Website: home-depot
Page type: customer-info-address
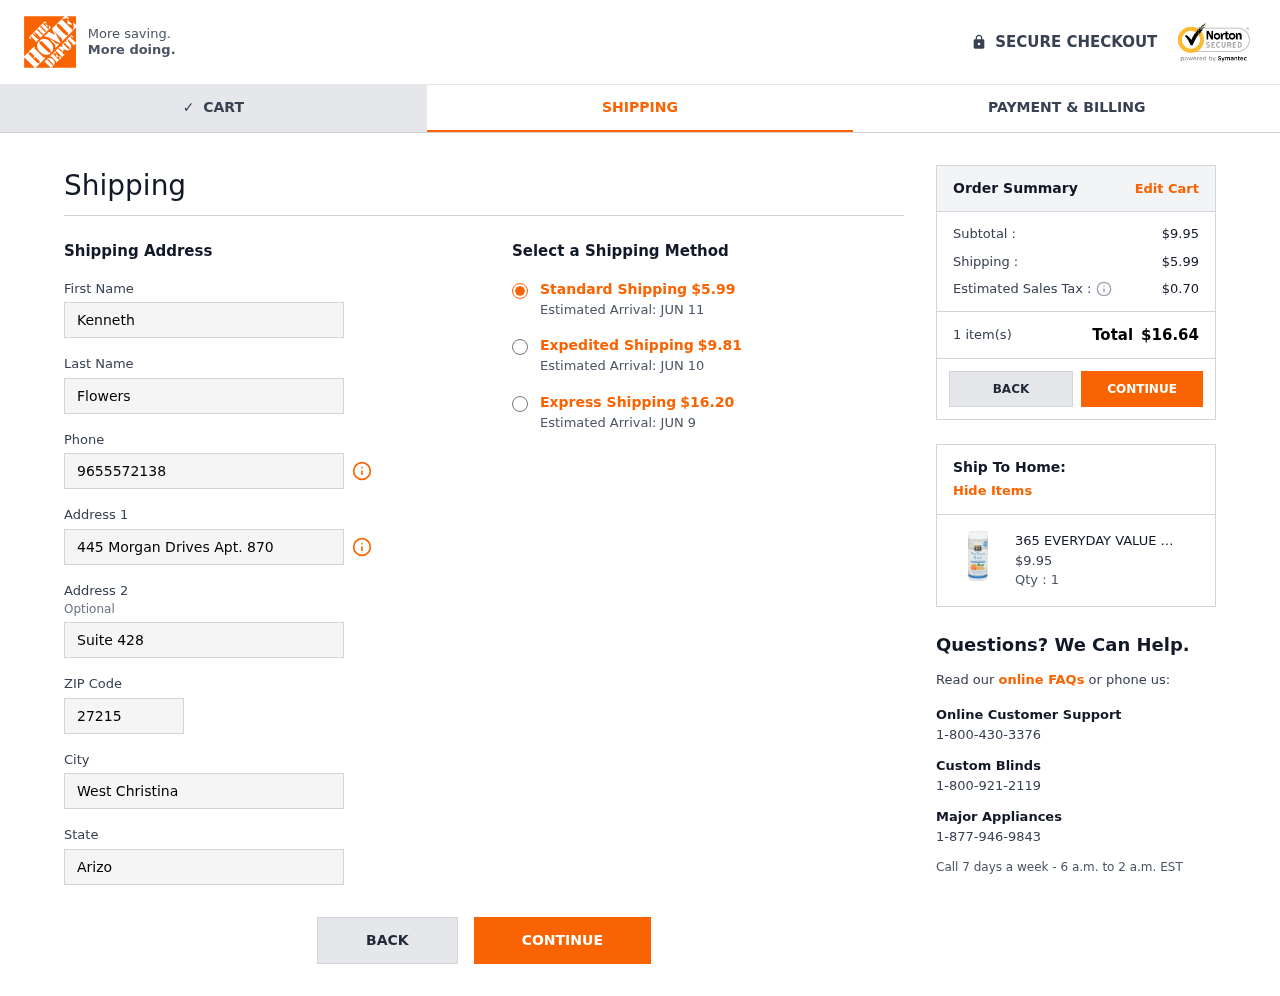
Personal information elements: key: PII_CITY
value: West Christina
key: PII_FIRSTNAME
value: Kenneth
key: PII_LASTNAME
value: Flowers
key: PII_PHONE
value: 9655572138
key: PII_POSTCODE
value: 27215
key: PII_STATE
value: Arizona
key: PII_STREET
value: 445 Morgan Drives Apt. 870
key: PII_STREET2
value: Suite 428
Product elements: key: PRODUCT1_NAME
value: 365 EVERYDAY VALUE Psyllium Husk Powder Orange, 10 OZ
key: PRODUCT1_PRICE
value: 9.95
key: PRODUCT1_QUANTITY
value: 1
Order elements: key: ORDER_SHIPPING_COST
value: $5.99
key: ORDER_DELIVERY_DATE
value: Estimated Arrival: JUN 11
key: ORDER_SHIPPING_COST_EXPEDITED
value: $9.81
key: ORDER_DELIVERY_DATE_EXPEDITED
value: Estimated Arrival: JUN 10
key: ORDER_SHIPPING_COST_EXPRESS
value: $16.20
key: ORDER_DELIVERY_DATE_EXPRESS
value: Estimated Arrival: JUN 9
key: ORDER_SUBTOTAL
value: $9.95
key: ORDER_TAX
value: $0.70
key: ORDER_NUM_ITEMS
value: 1 item(s)
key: ORDER_TOTAL
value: $16.64